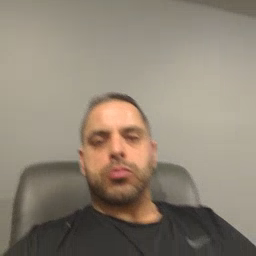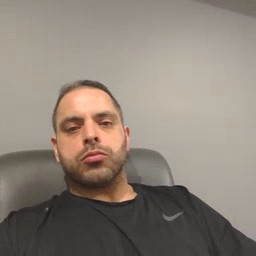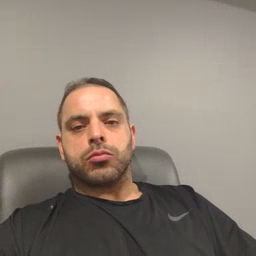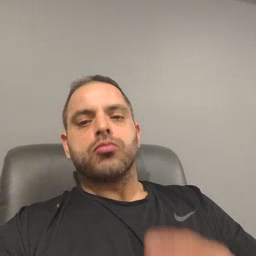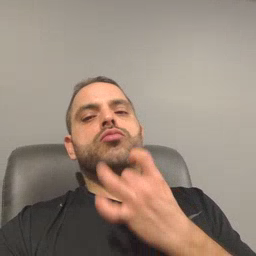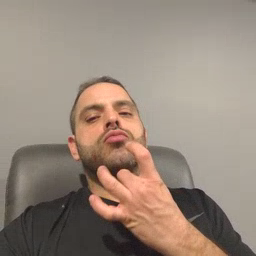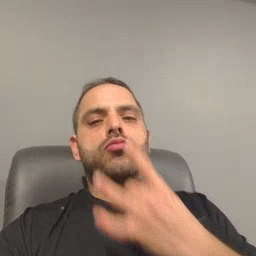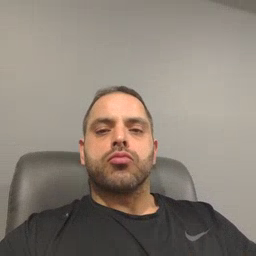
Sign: lamp